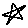
Label: star